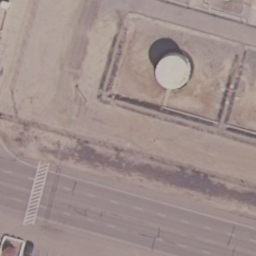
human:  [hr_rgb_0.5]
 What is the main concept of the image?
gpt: storage tanks